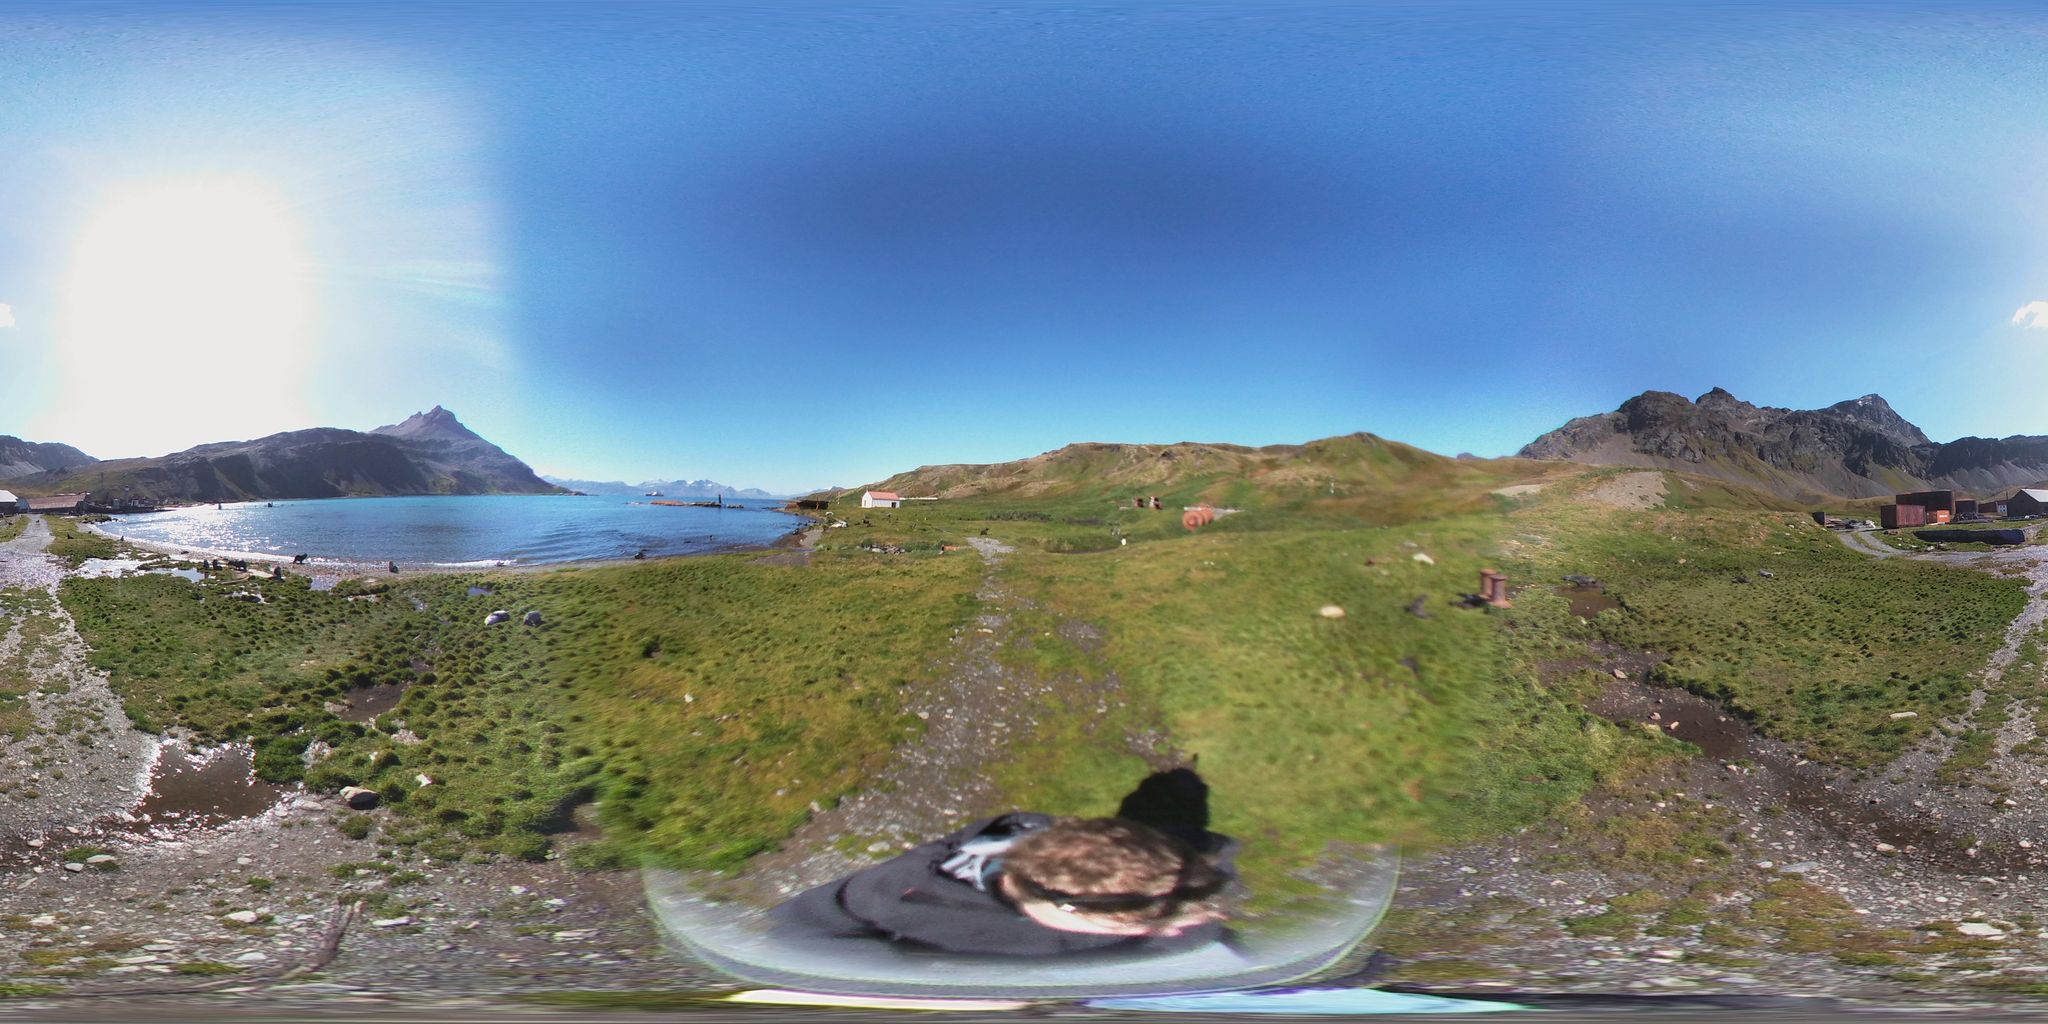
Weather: clear
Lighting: day
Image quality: slightly poor
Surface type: walking surface
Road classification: footway, track, path
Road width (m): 3.0
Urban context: water
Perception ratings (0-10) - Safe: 0.23, Lively: 0.97, Beautiful: 6.59, Boring: 8.39, Depressing: 1.29, Wealthy: 2.51